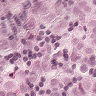
Metastatic tissue present: yes